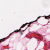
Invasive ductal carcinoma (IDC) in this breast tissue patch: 0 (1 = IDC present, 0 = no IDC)